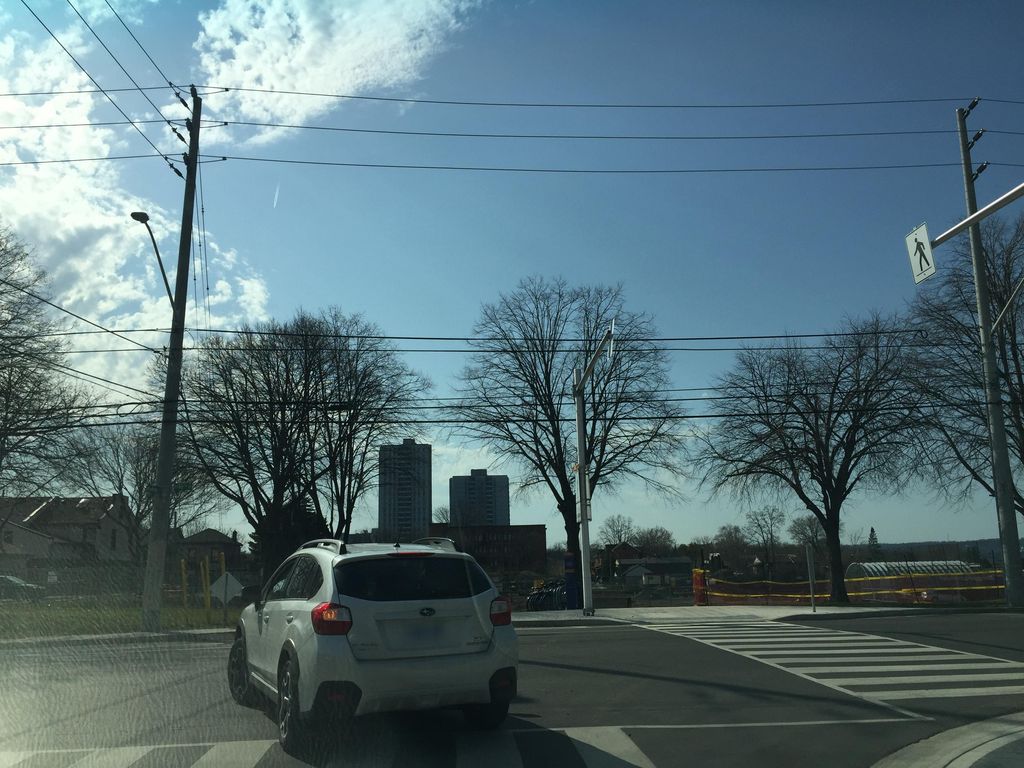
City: hamilton